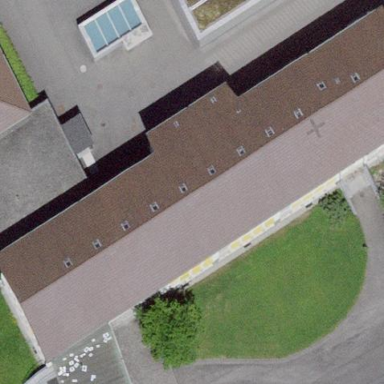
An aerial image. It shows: School building.